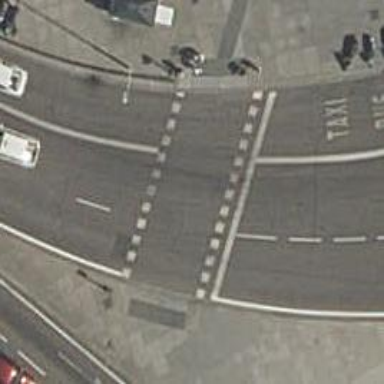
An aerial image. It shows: Road crossing with traffic signals.